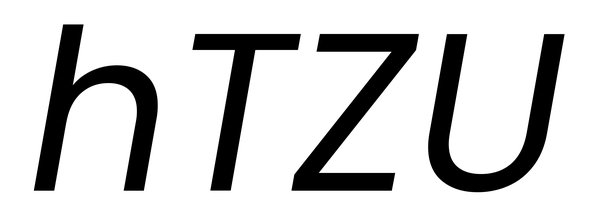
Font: Poppins-Italic